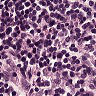
Metastatic tissue present: no